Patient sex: M
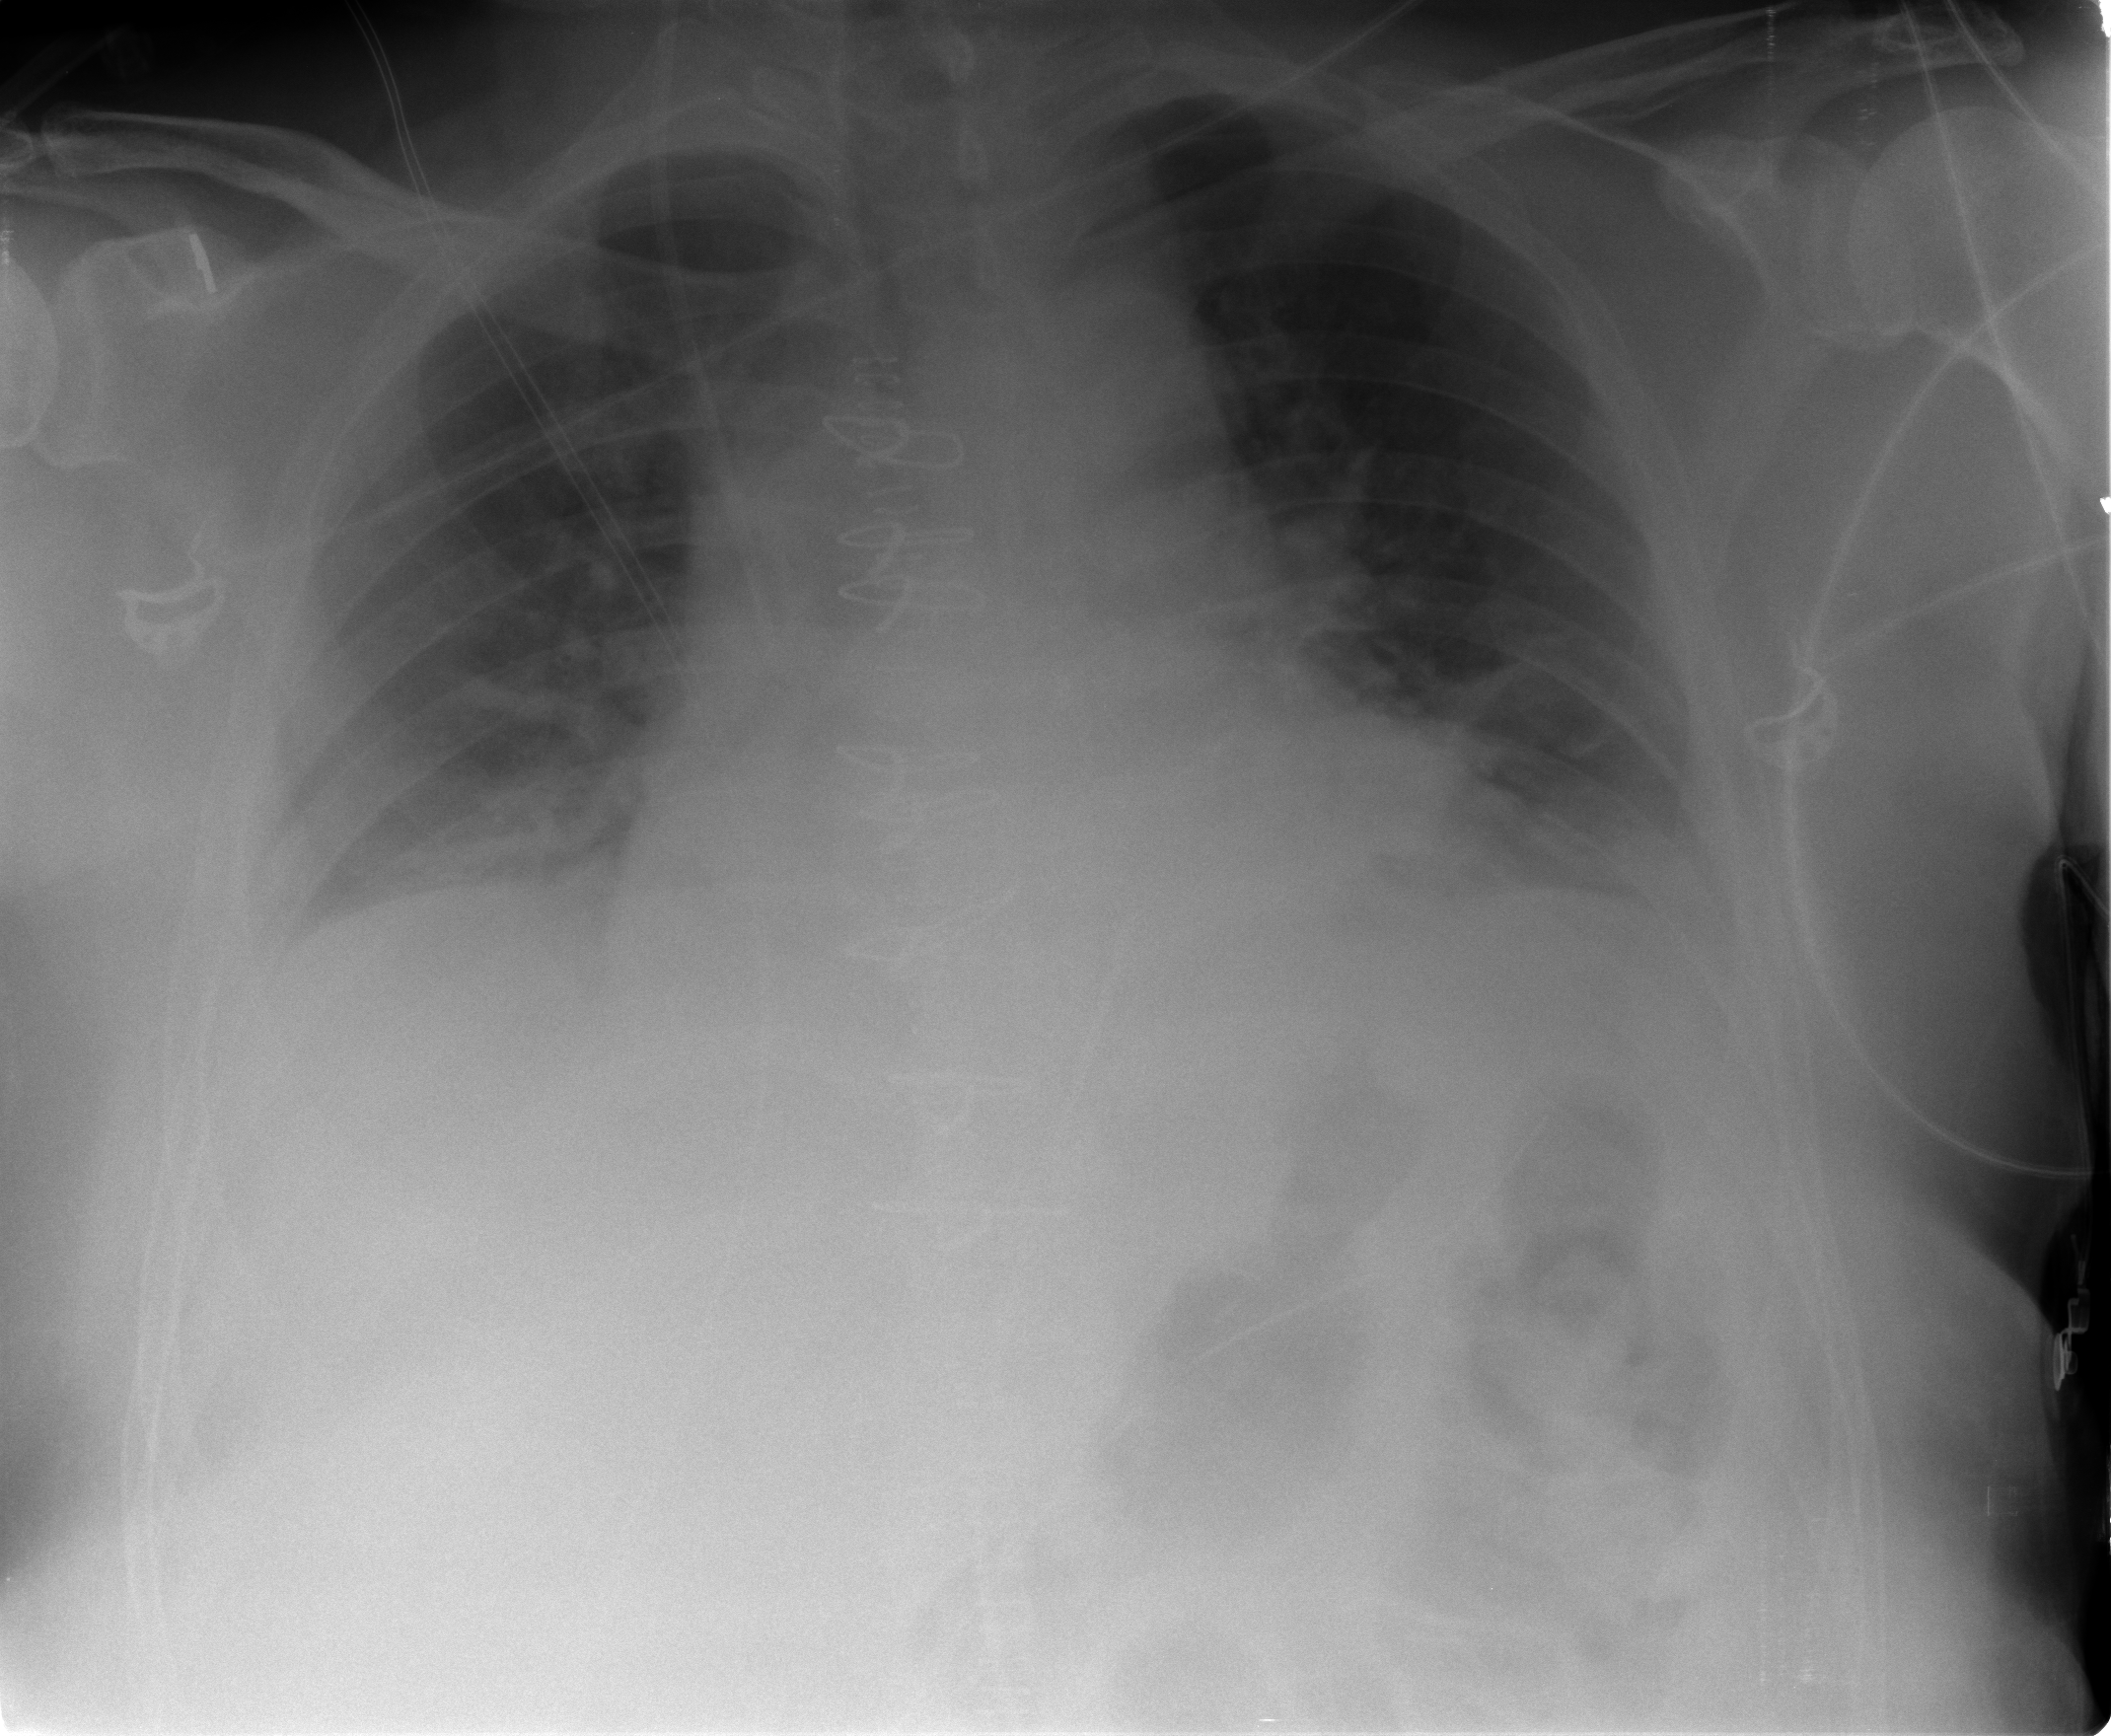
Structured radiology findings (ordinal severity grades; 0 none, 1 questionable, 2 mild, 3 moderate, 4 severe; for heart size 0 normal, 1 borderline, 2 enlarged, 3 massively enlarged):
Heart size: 1
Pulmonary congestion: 0
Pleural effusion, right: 1
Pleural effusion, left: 0
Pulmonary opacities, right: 0
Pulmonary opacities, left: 0
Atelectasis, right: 2
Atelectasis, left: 2